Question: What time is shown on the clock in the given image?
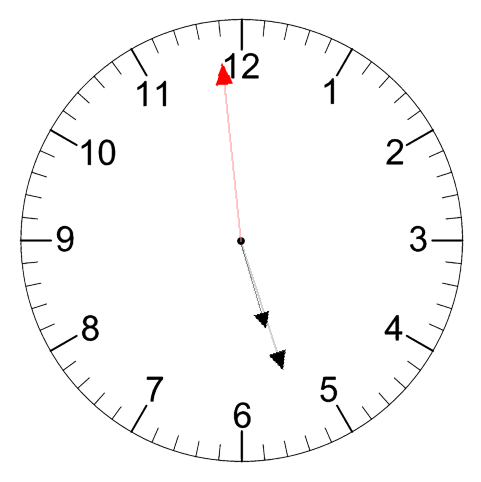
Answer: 05:26:59